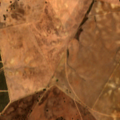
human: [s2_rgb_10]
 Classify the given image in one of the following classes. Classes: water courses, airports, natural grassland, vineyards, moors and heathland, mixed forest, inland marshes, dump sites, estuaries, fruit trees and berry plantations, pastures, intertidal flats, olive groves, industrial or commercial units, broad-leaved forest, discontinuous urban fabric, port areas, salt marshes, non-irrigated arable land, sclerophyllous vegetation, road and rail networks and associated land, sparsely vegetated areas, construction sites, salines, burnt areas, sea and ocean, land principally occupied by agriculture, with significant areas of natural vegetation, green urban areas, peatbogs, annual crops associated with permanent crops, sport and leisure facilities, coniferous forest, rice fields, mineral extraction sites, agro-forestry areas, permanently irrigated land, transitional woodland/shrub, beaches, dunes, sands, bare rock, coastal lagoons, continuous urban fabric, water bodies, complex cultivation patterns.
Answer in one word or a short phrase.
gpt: non-irrigated arable land, permanently irrigated land, olive groves